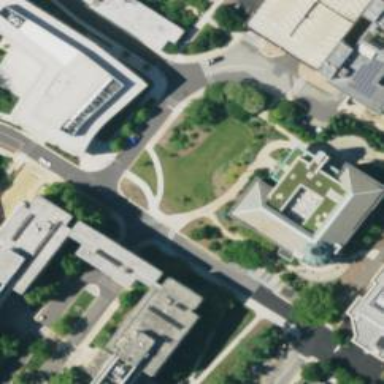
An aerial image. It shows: University building.